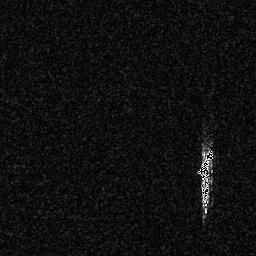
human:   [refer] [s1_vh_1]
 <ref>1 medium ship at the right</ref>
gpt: <box>[[76, 56, 83, 82, 0]]</box>